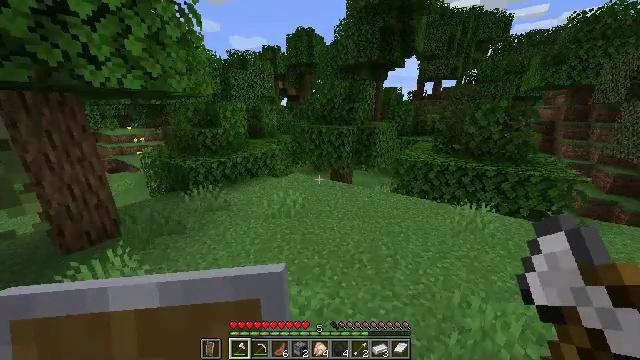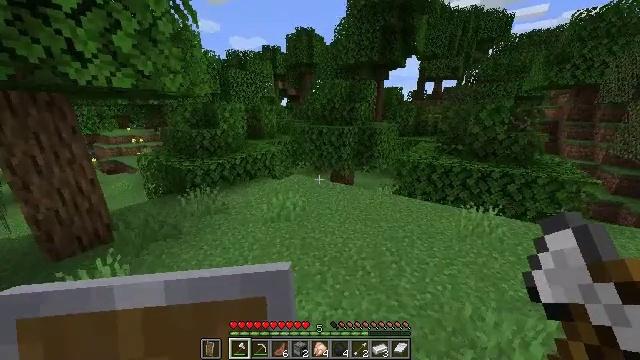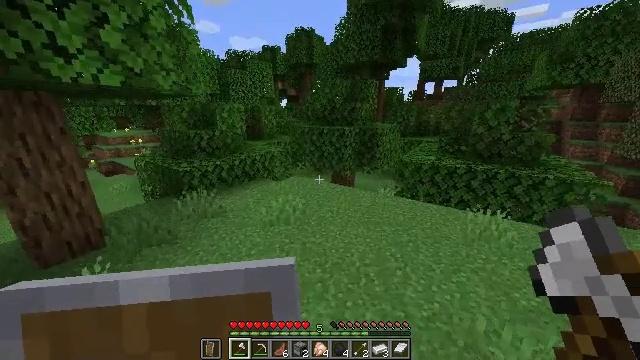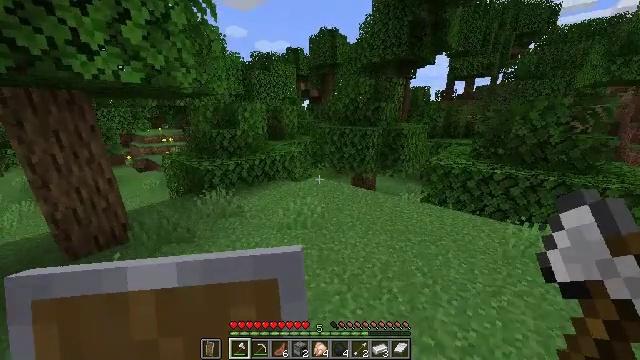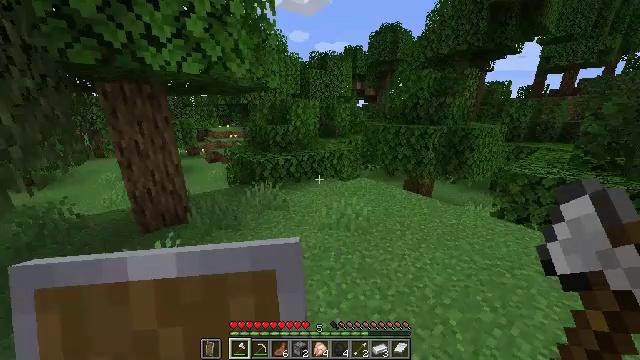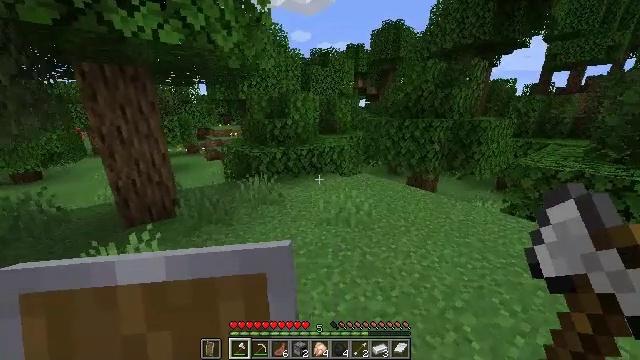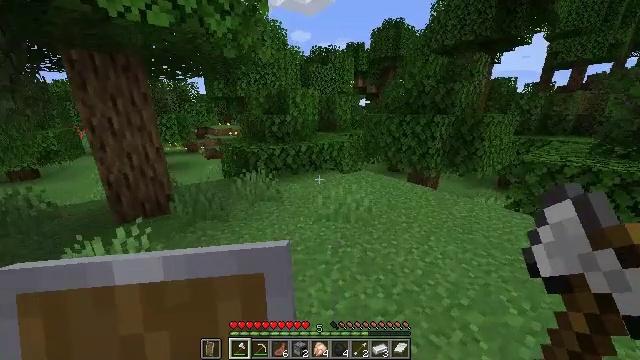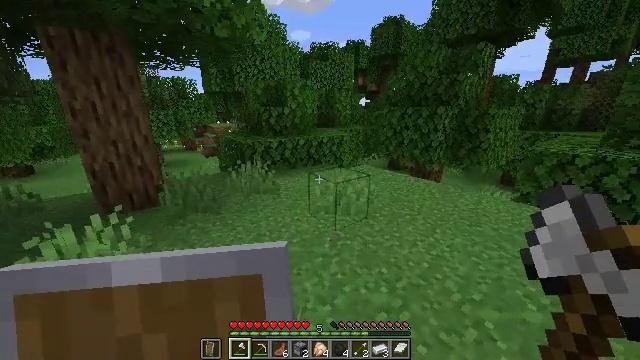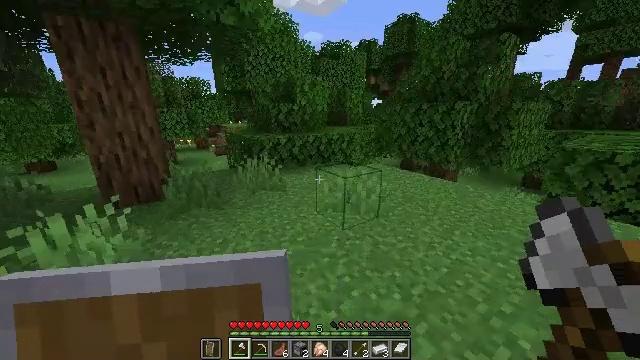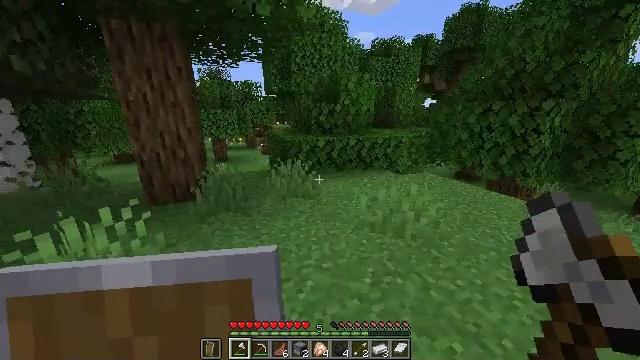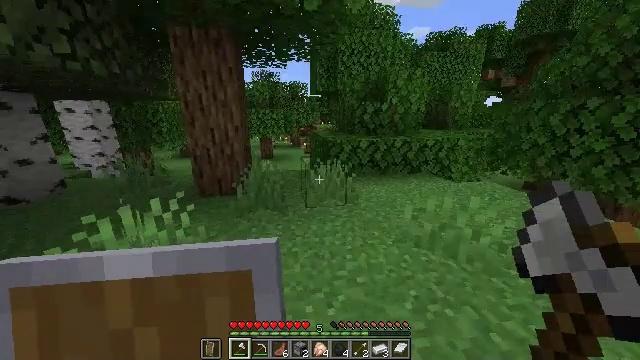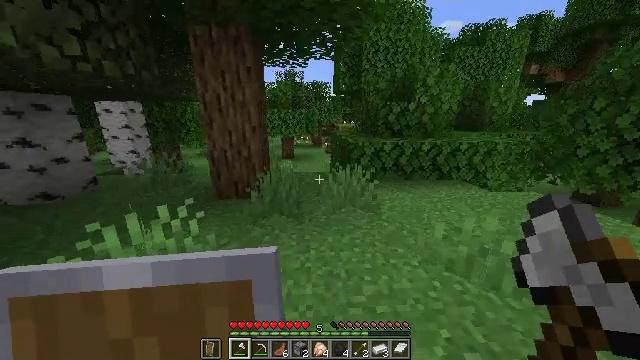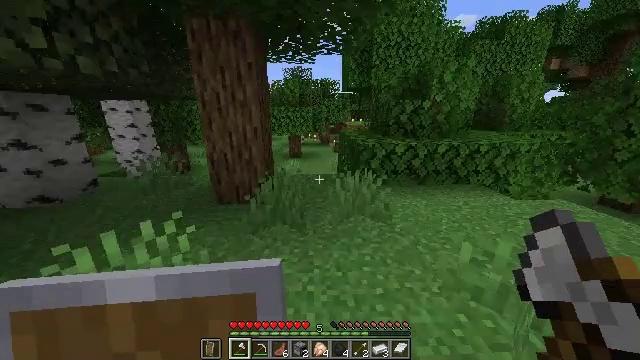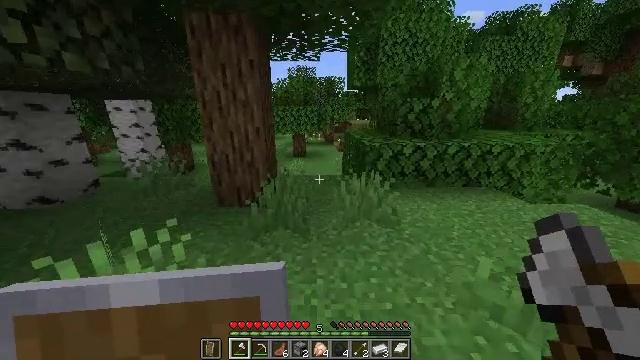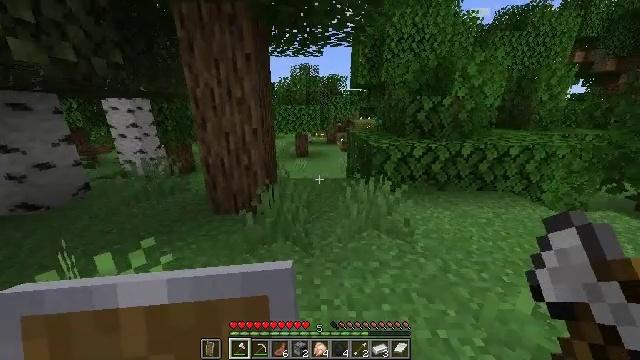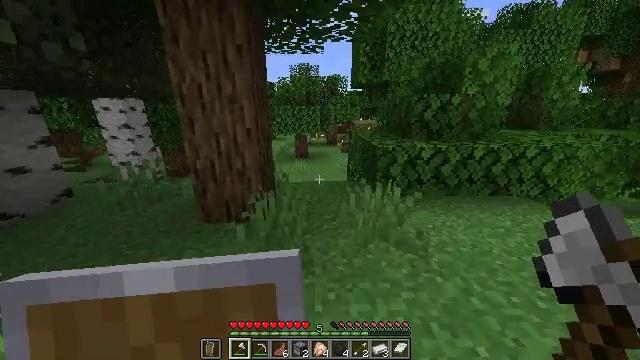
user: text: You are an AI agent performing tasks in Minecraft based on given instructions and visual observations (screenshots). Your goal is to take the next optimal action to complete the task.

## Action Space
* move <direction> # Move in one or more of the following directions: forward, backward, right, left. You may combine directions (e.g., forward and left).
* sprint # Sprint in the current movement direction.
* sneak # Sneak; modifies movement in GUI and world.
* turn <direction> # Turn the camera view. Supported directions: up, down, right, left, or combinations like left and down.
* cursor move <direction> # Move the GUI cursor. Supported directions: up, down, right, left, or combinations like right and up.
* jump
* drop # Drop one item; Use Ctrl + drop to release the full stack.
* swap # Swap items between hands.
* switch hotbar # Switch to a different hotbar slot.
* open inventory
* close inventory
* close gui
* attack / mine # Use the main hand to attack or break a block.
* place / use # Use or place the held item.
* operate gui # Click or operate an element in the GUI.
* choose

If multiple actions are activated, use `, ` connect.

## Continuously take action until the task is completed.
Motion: motion action
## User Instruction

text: Mine the sugar cane near rivers.
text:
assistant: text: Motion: move forward, sprint
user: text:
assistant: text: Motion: move forward, sprint
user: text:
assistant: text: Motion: move forward, sprint, turn left
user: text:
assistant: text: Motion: move forward, sprint, turn left
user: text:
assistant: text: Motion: move forward, sprint
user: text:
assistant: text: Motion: move forward, sprint
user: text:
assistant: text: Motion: move forward, sprint
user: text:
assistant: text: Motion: move forward, sprint, turn left
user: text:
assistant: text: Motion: move forward, sprint, turn left
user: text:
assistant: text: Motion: move forward, sprint, turn left
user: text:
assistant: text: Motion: move forward, turn left
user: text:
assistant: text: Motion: move forward, turn left
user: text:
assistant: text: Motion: move forward, turn left
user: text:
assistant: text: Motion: move forward
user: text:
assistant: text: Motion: move forward
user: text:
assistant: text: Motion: move forward
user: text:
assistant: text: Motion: move forward
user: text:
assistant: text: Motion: move forward
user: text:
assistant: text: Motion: move forward, turn right
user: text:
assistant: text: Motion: move forward, turn right
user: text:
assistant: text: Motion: move forward, turn right
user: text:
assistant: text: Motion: move forward
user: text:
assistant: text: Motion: move forward
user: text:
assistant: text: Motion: move forward
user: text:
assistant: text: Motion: move forward, sprint
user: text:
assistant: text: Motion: move forward, sprint, turn left
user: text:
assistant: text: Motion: move forward, sprint, turn left
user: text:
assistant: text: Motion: move forward, sprint, turn left
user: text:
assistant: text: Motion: move forward, sprint, turn left
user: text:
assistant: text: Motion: move forward, sprint, turn left